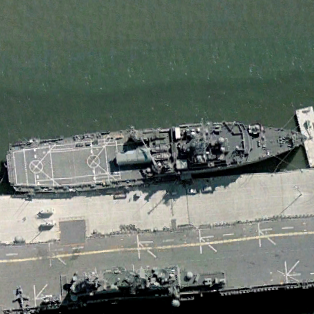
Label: combat